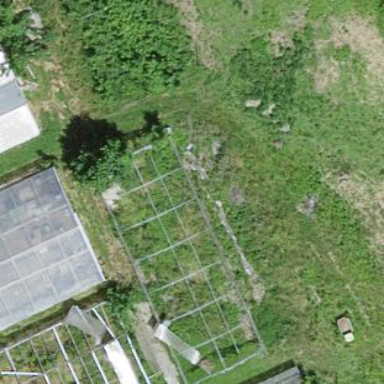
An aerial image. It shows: Greenhouse.